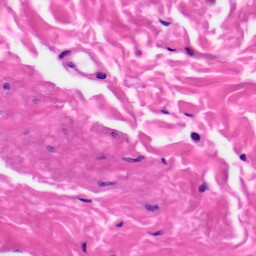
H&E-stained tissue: Skin